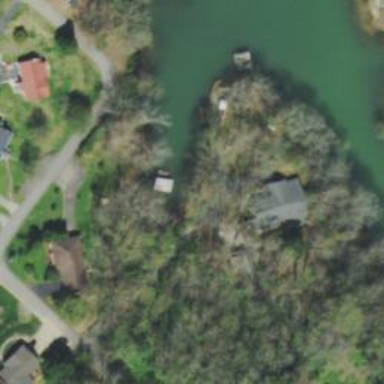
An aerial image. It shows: Driveway.